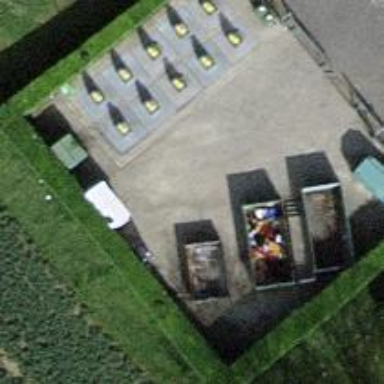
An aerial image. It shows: Recycling facility.